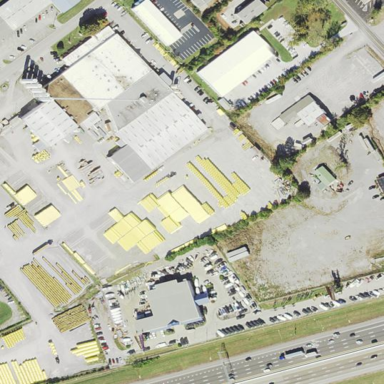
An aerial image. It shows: Industrial area designated as depot.